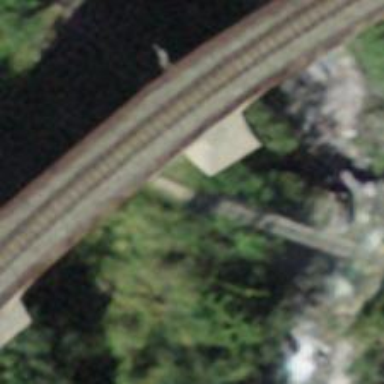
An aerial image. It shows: Path on bridge.